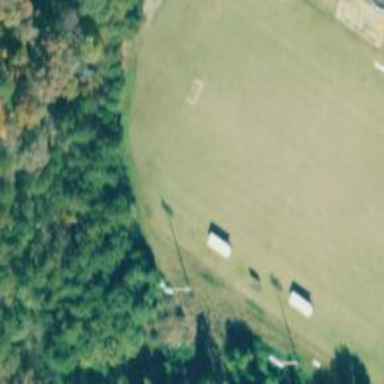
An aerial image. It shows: Soccer pitch with grass surface for leisure land.